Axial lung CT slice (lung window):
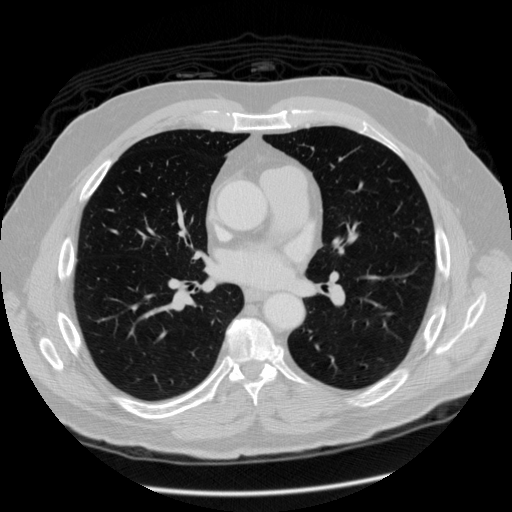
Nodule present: no